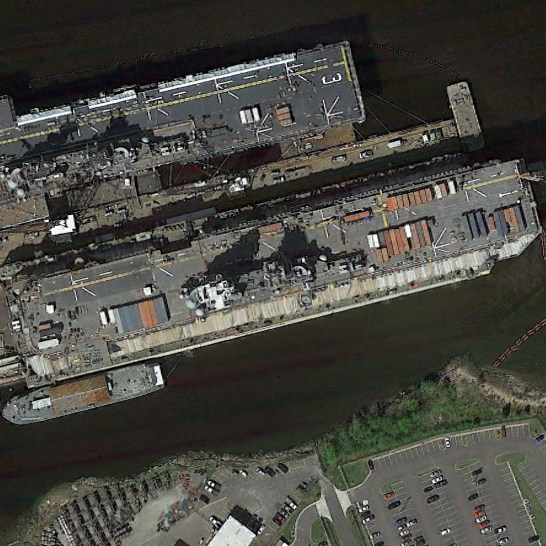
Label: assault